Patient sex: F
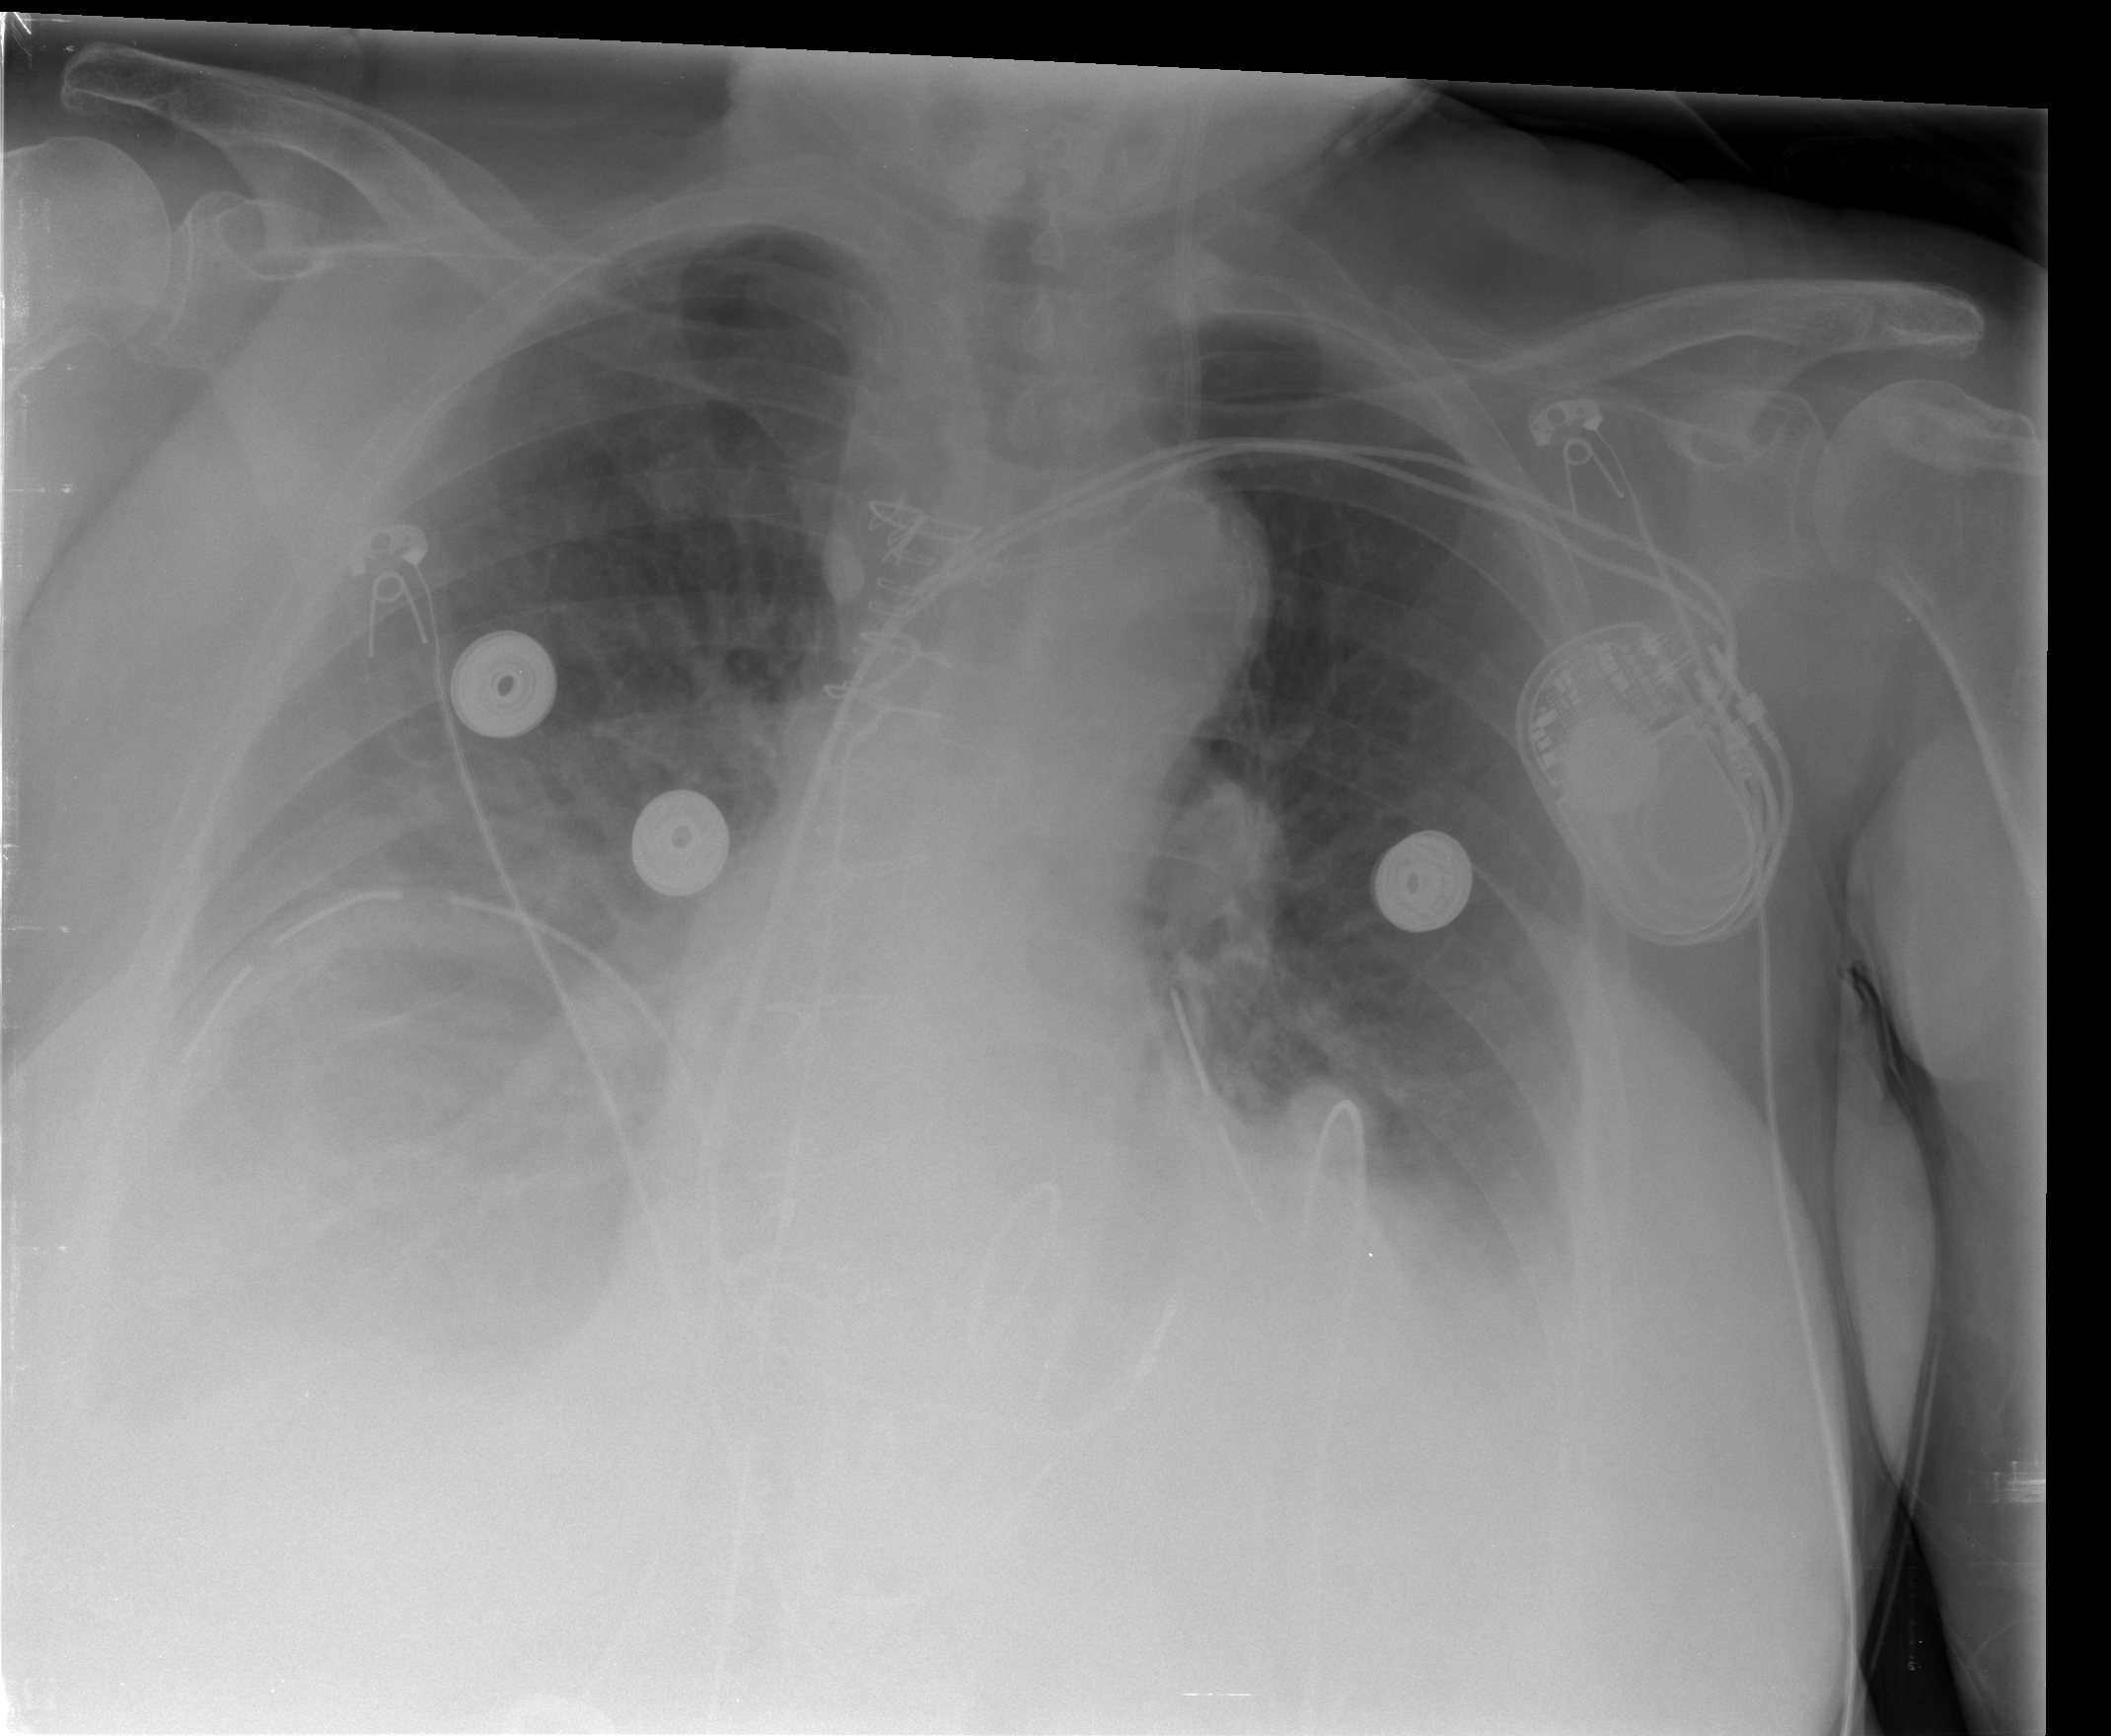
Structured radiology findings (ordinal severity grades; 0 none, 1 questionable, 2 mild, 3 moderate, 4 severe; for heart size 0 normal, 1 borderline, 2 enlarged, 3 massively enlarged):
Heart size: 0
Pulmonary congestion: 2
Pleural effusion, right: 3
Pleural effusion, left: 2
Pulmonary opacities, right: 0
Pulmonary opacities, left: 0
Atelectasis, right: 3
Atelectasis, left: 2